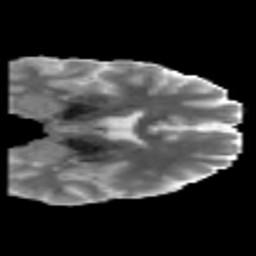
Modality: MD
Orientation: coronal
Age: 43
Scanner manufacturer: philips
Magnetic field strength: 3 T
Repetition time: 8.6 s
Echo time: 0.127 s